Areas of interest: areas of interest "Shuofang Stainless Steel Logistics Park Trading Hall Building B"
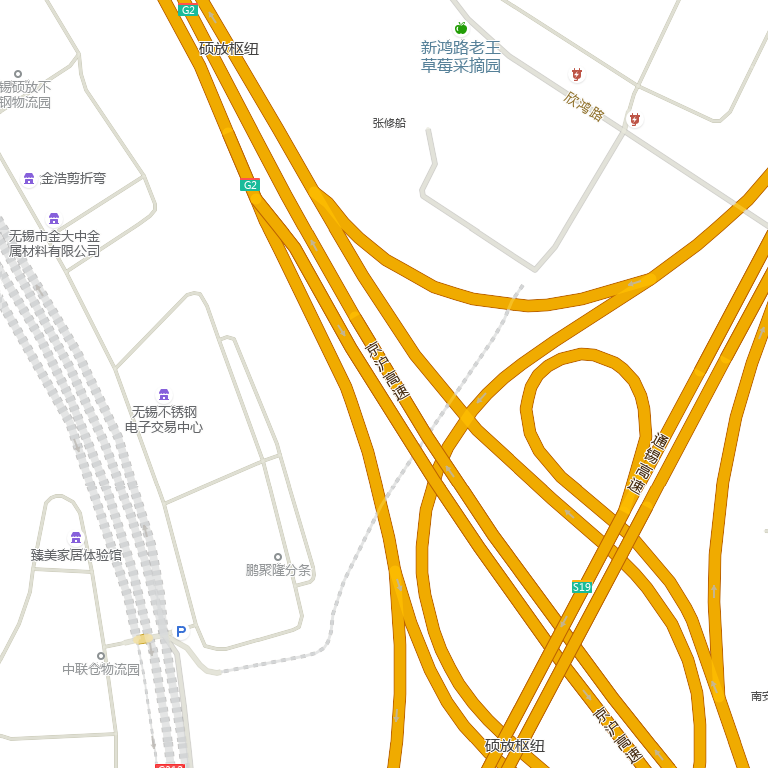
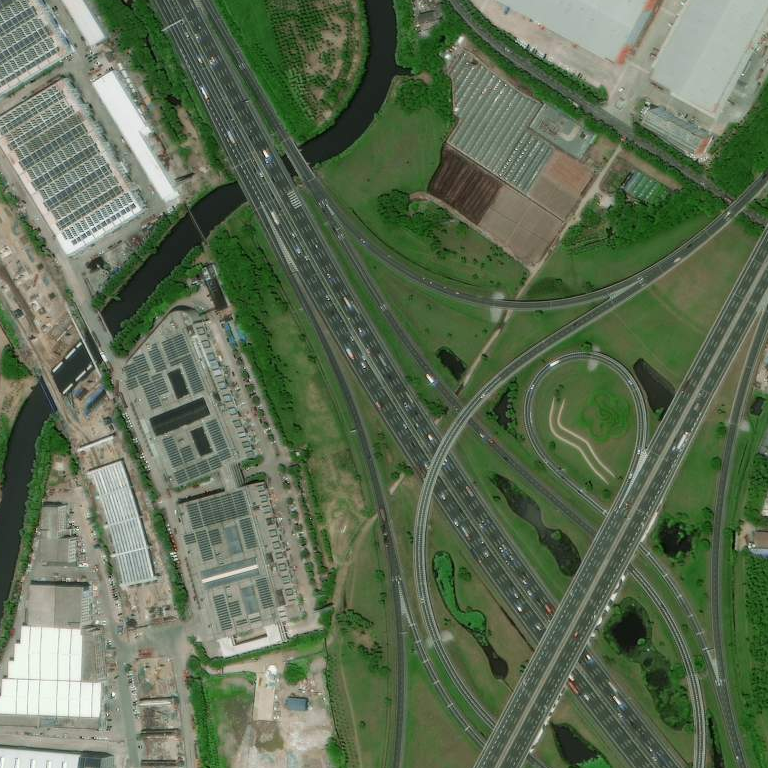